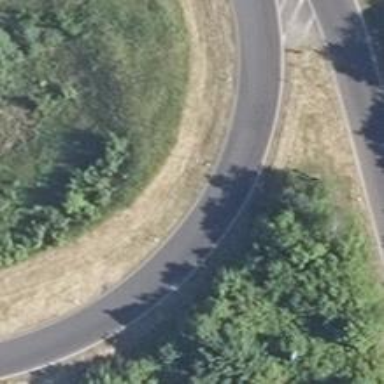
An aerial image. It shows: Motorroad with trunk link.